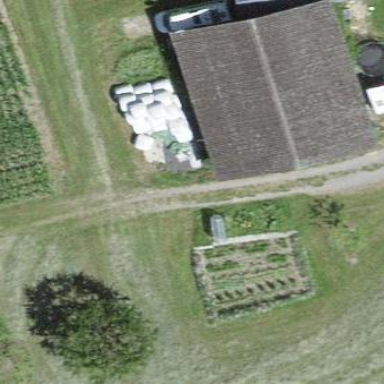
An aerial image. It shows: Shed building.